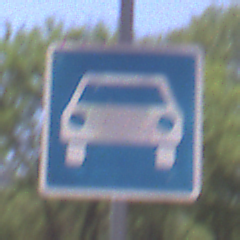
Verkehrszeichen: Kraftfahrstrasse
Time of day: Midday
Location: Outdoor (RoadRail)
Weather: Clear
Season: NotSpecified
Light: Natural